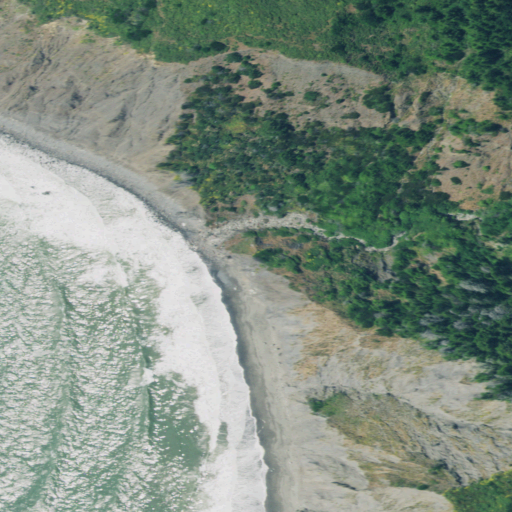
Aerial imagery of valley in California named Flyblow Gulch containing shrub, barren land, open water, evergreen forest, and herbaceous wetlands